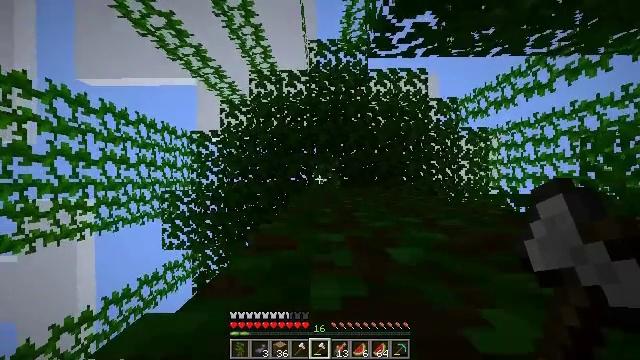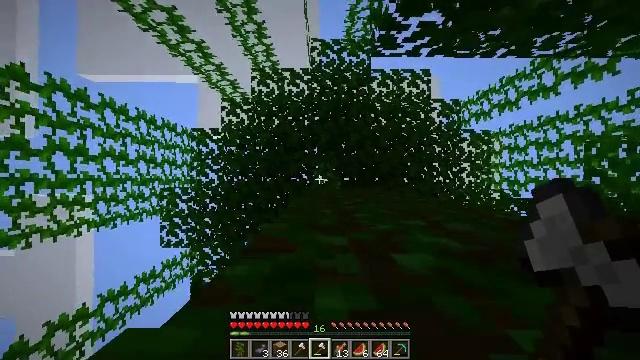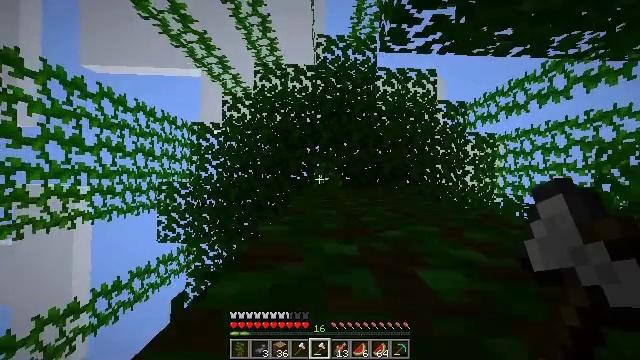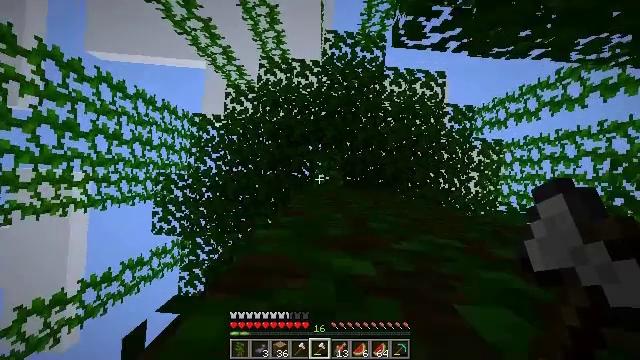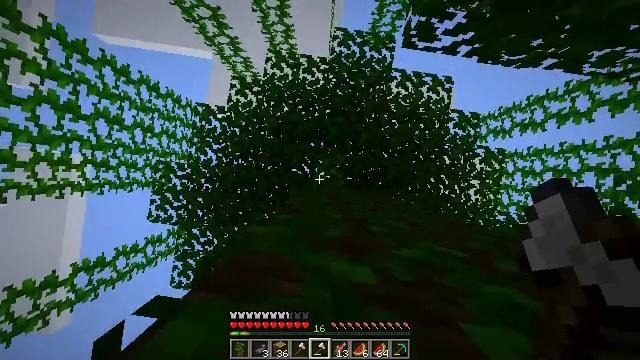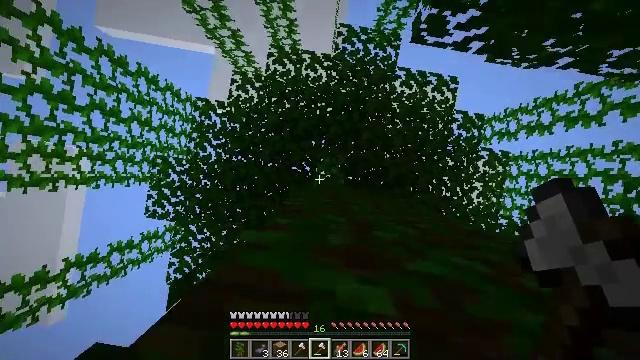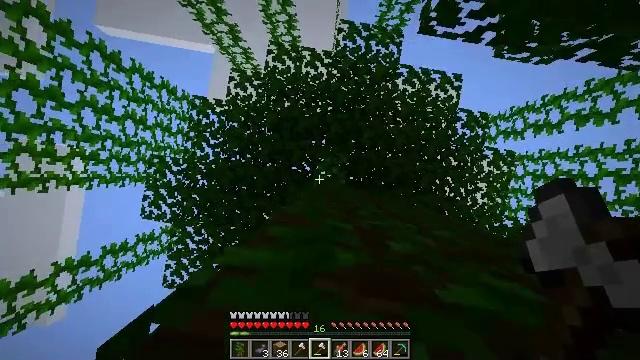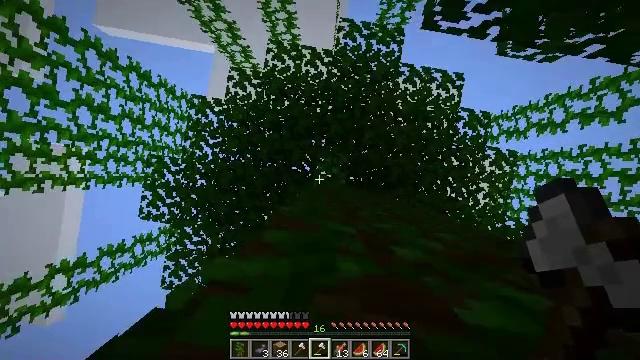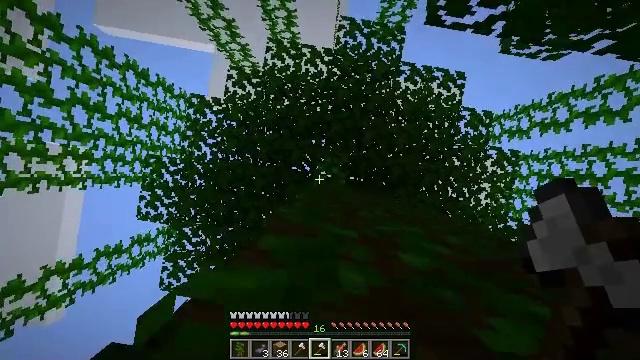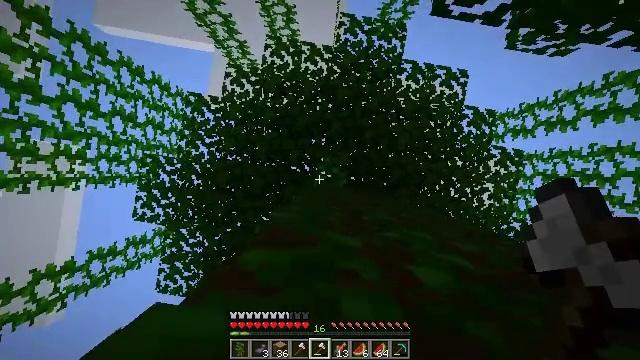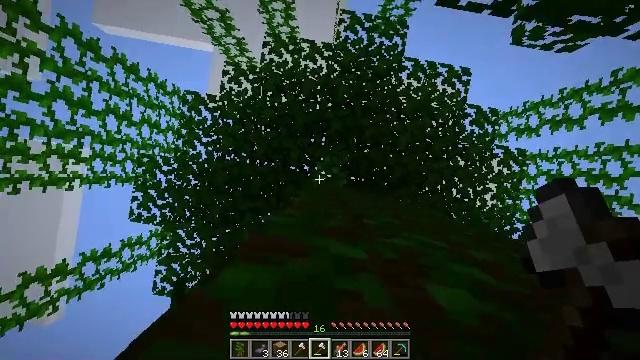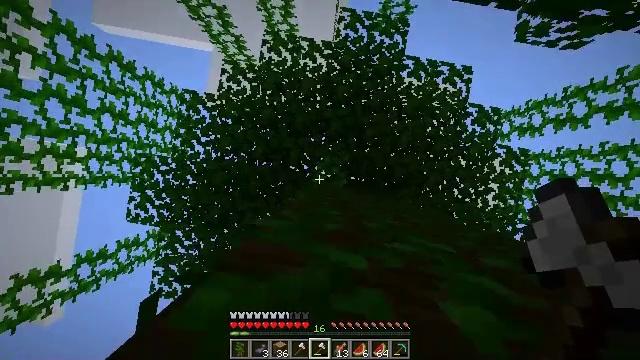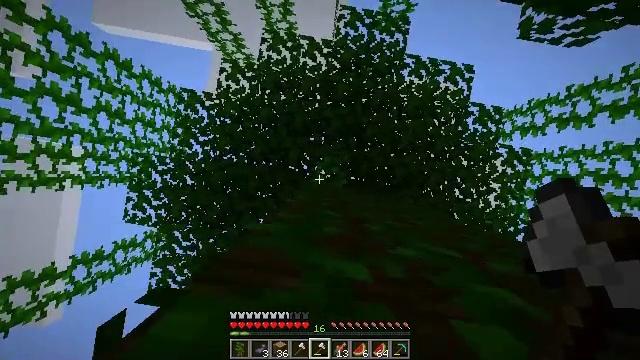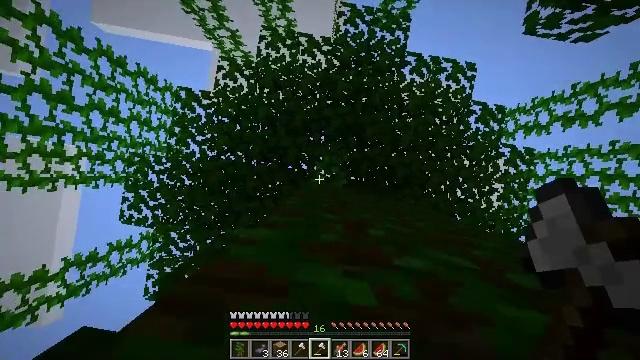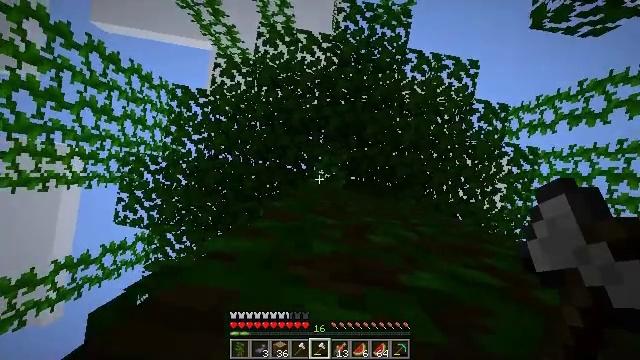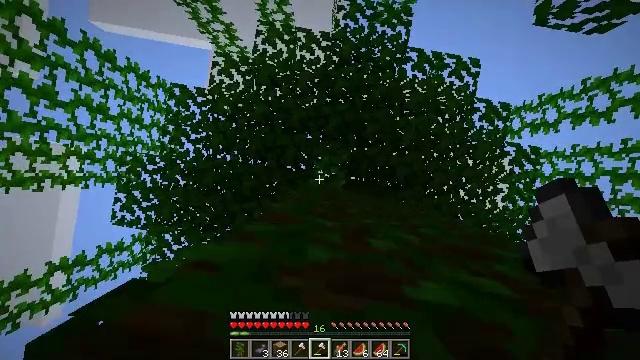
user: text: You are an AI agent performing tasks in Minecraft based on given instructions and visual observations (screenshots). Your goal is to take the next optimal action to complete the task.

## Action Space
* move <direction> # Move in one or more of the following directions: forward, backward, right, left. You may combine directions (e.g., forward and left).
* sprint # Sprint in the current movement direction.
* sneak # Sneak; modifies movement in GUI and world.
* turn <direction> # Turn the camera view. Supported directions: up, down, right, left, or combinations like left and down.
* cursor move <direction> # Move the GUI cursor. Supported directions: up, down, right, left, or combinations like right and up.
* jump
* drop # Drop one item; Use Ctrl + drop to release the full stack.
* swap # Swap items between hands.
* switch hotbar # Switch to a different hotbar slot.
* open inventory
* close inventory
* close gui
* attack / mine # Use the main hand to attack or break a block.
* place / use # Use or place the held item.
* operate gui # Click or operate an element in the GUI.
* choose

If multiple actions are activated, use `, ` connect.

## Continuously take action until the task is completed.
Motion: motion action
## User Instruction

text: Harvest vines off the surface.
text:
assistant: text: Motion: move forward, sprint, turn right
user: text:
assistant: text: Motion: move forward, sprint, turn right
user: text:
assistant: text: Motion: move forward, sprint, turn right
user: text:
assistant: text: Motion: move forward, sprint, turn right
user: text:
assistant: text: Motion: move forward, turn right
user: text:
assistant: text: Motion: move forward
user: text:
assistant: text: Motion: move forward
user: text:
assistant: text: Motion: move forward
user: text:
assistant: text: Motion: move forward
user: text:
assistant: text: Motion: move forward, sprint
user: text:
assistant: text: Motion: move forward, sprint
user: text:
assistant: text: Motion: move forward, sprint
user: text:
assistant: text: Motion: move forward, sprint
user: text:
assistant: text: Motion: move forward
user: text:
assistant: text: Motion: move forward
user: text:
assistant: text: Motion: move forward
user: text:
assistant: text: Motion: move forward
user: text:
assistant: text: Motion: move forward, turn left
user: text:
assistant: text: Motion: move forward, sprint, turn left
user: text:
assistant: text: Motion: move forward, sprint, turn left
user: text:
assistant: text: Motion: move forward, sprint, turn left
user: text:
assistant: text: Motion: move forward, sprint, turn left
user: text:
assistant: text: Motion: move forward, turn left
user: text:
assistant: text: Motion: move forward, turn left
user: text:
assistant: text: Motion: move forward, turn left
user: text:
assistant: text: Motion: move forward, turn left
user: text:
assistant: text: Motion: move forward
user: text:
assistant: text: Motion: move forward
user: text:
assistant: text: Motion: move forward
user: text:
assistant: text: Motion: move forward